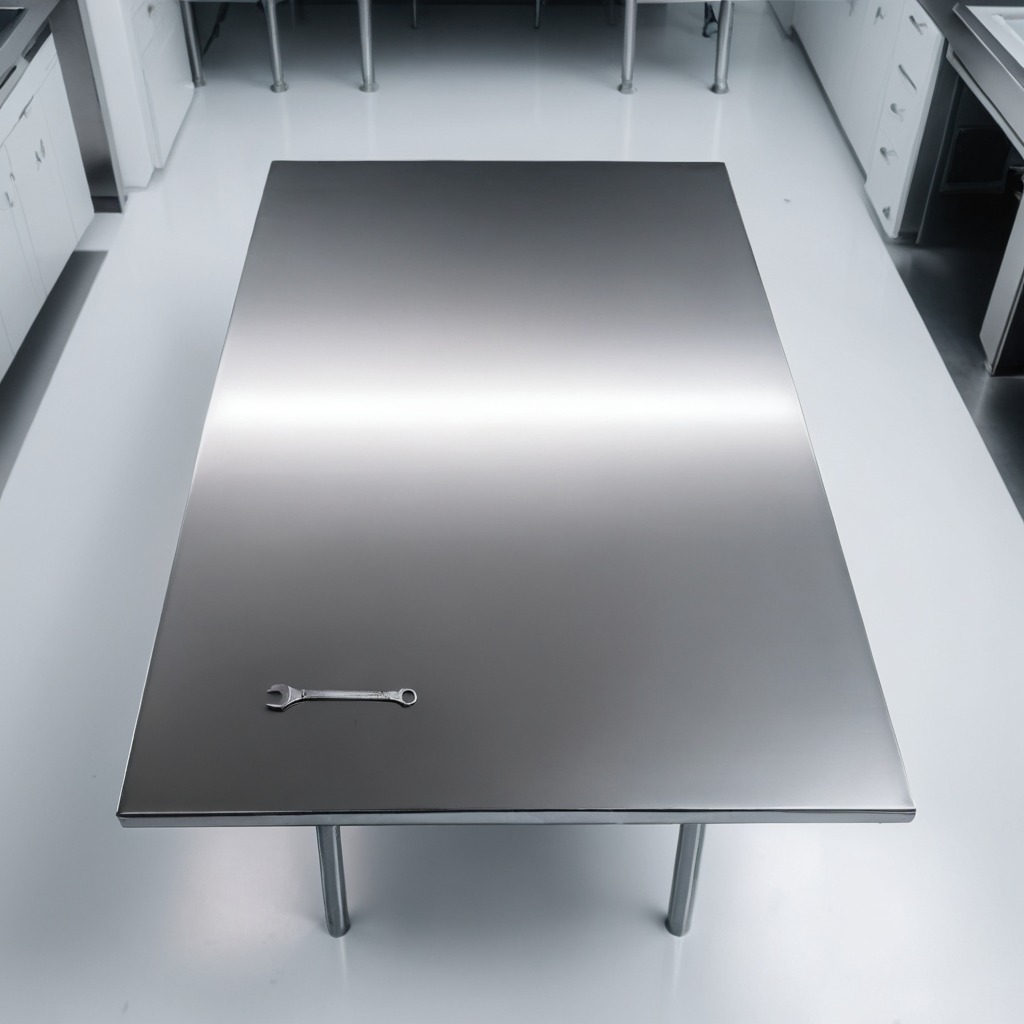
An wrench lies on the stainless steel table in a high-end prototyping lab.